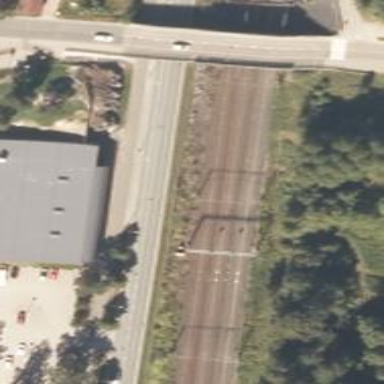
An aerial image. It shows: Railway with continuous electrified contact line.